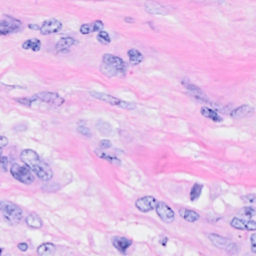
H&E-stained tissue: Breast